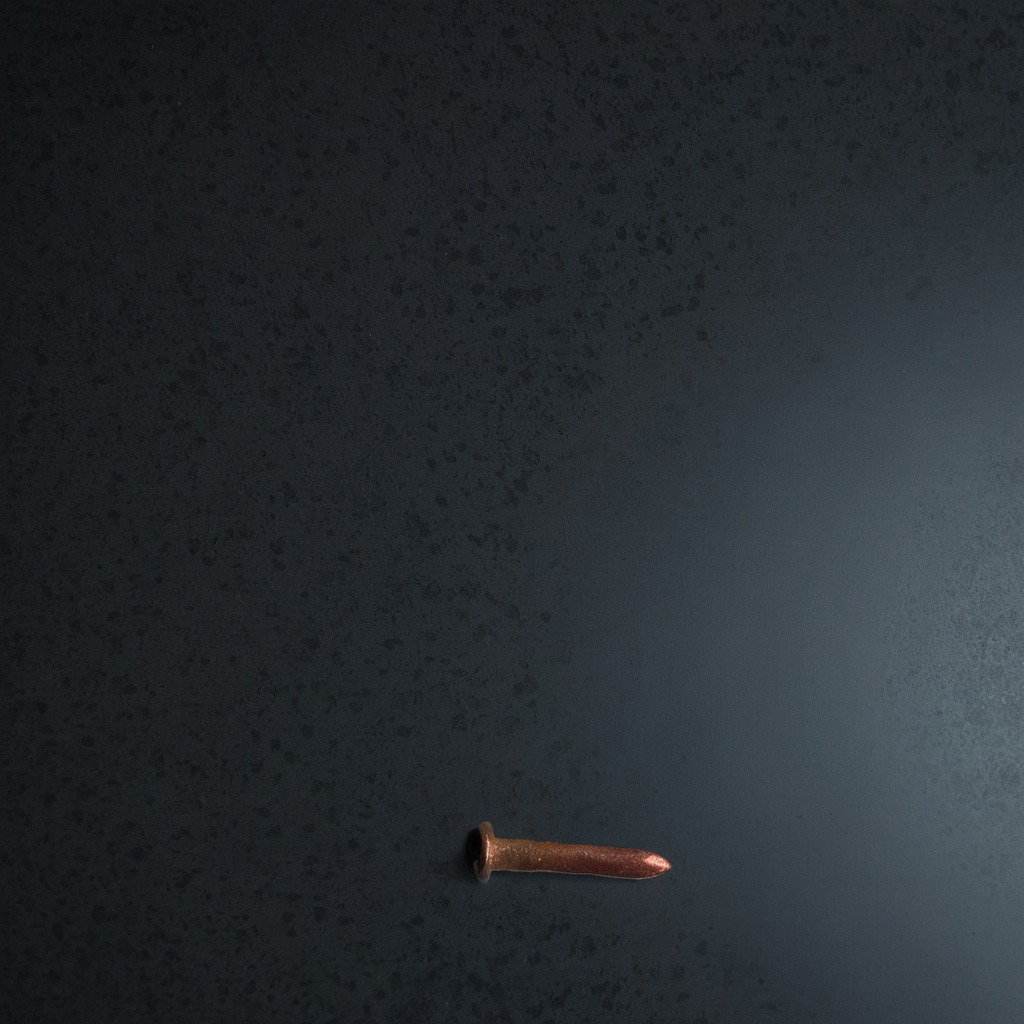
An iron nail lies on the clean granite table inside a workshop at night.